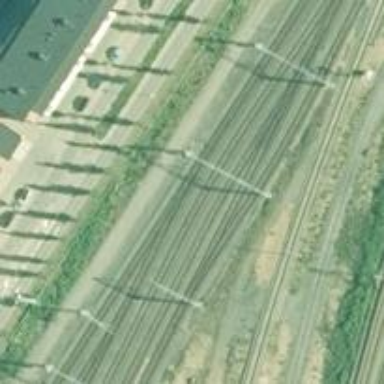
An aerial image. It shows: Railway yard with electrified contact lines.